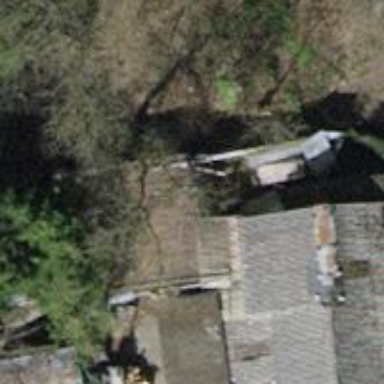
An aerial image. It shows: Shed.